Aerial crown-view tile of a tropical tree (Barro Colorado Island, Panama), acquired 20250124:
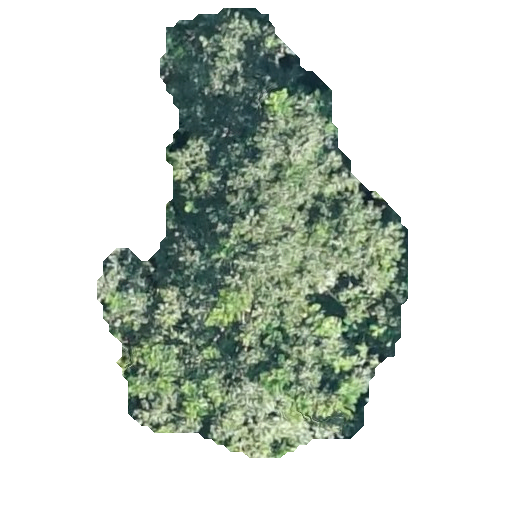
Species: Zanthoxylum ekmanii
GBIF accepted scientific name: Zanthoxylum ekmanii
Crown area: 135.783 m²